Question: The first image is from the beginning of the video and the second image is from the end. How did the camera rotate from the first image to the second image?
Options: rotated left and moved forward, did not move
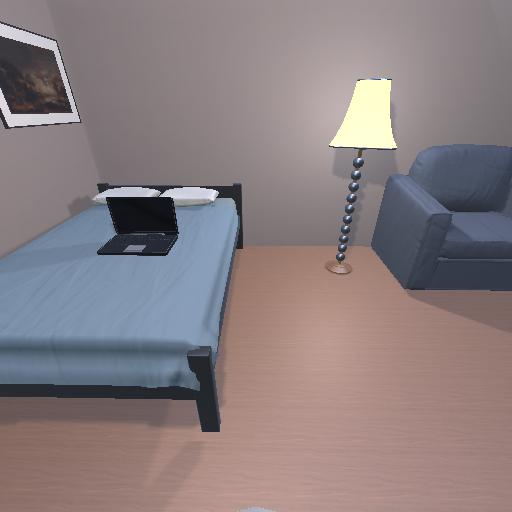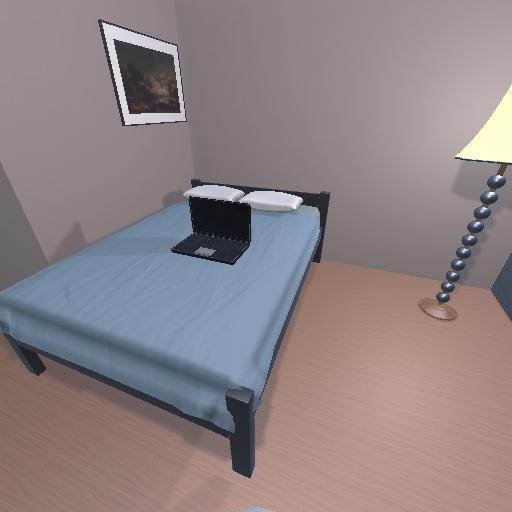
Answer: rotated left and moved forward